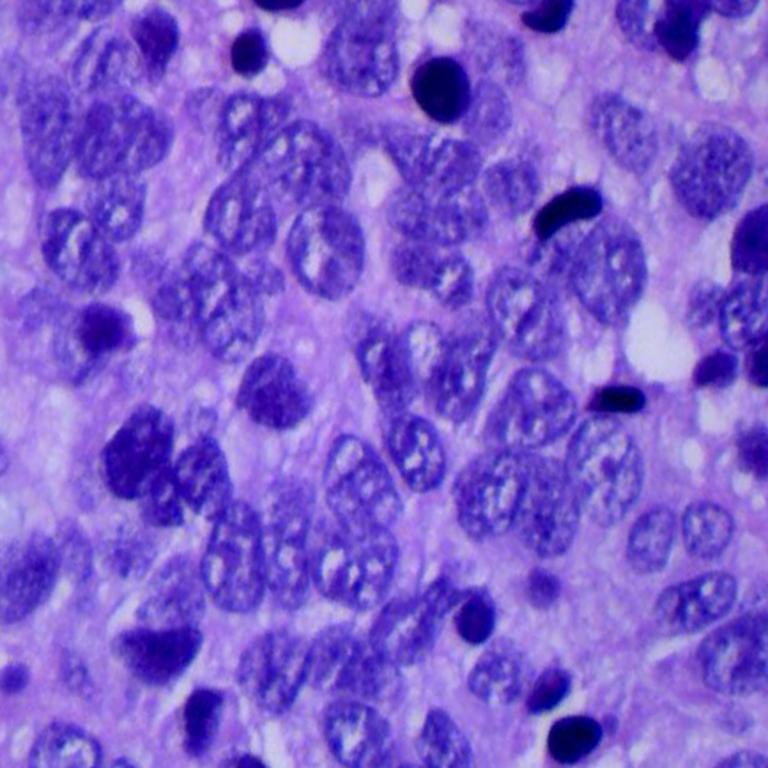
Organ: lung
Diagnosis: squamous carcinomas